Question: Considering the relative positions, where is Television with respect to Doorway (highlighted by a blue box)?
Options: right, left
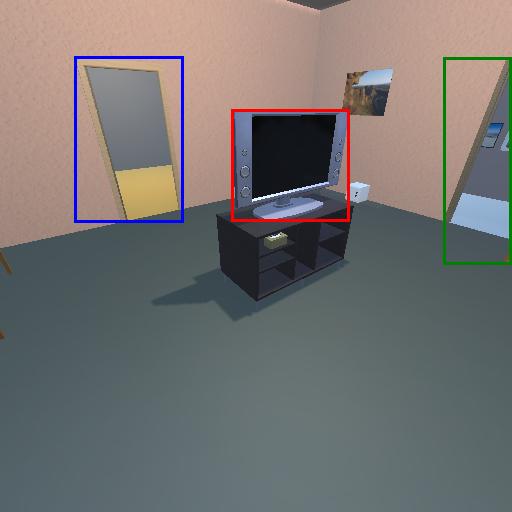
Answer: right